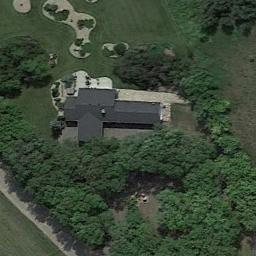
Label: residential